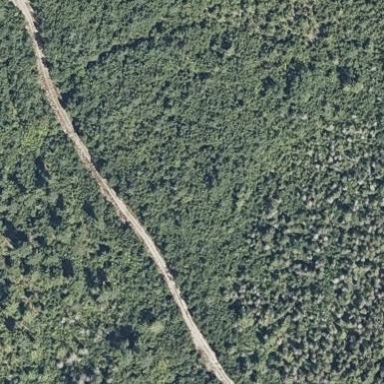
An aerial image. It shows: Mixed forest with variety of leaf types and cycles.